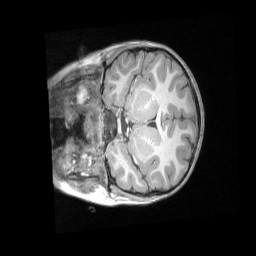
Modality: T1w
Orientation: coronal
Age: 6
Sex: female
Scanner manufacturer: siemens
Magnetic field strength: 3 T
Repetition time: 2.53 s
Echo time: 0.00164 s